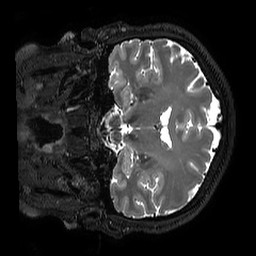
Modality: T2w
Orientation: coronal
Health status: ill
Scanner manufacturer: philips
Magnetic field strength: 3 T
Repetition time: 2.5 s
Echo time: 0.331 s